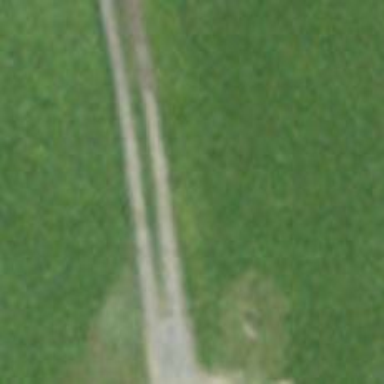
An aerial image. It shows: Track with grade2 tracktype.